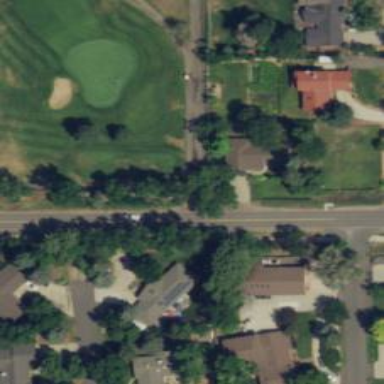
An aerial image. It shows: Service road that serves as golf cart path.